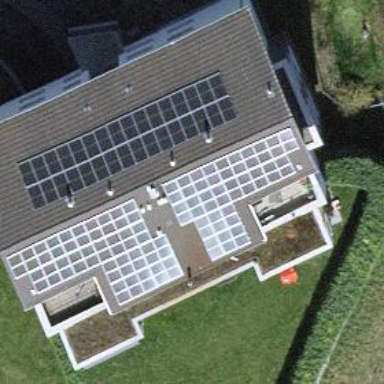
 consisting of solar photovoltaic panels."